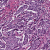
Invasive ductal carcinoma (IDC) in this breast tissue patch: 1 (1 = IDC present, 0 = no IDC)